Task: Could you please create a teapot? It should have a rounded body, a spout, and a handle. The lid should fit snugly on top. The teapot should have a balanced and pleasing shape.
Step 57:
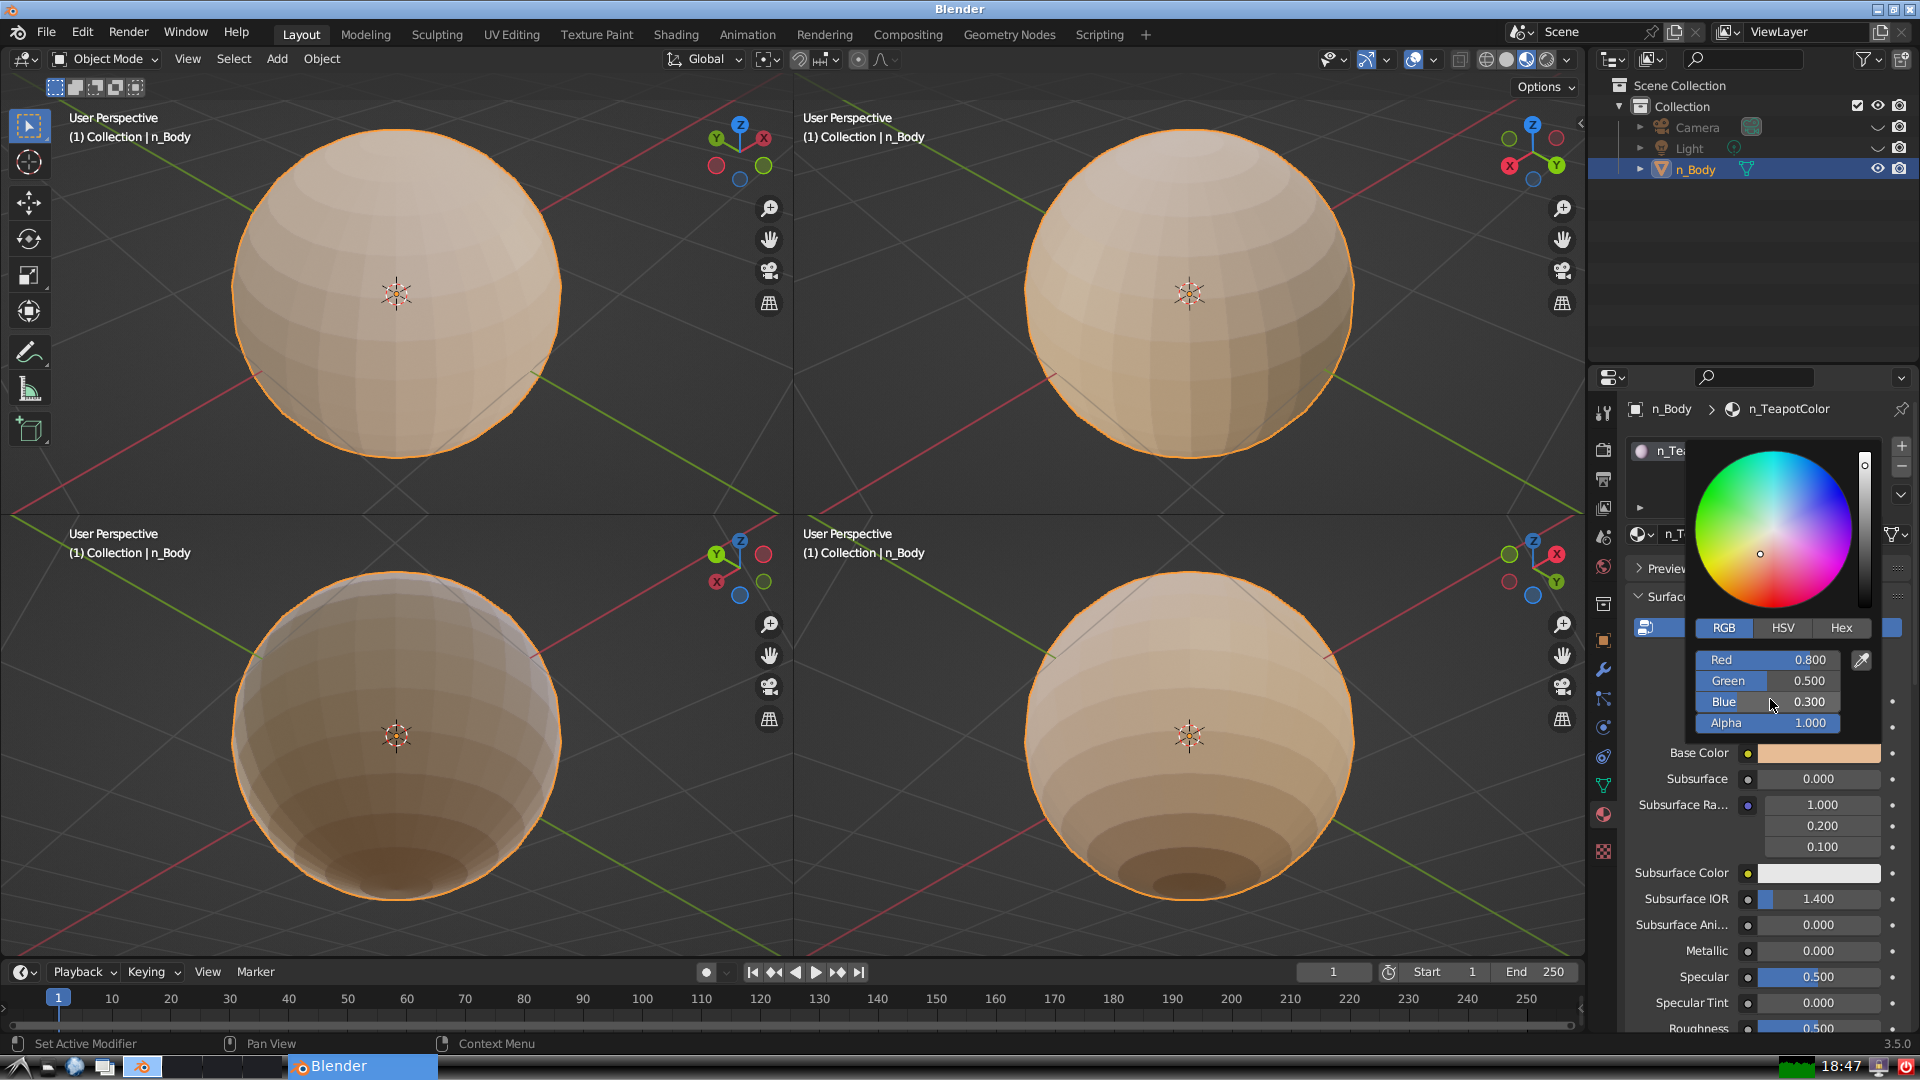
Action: {"mouse_move": [1816, 750]}